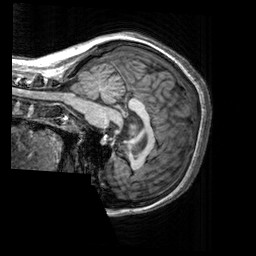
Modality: T1w
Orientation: sagittal
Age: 33
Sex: female
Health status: healthy
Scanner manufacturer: siemens
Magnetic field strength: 3 T
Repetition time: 2.3 s
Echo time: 0.00303 s